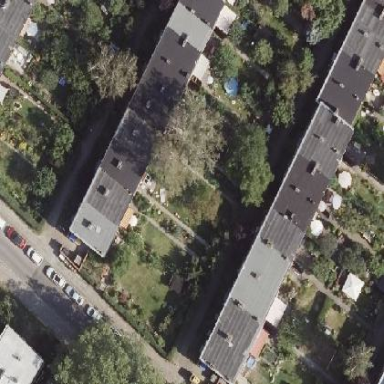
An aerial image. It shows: Residential garden area classified as leisure land.